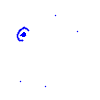
Particle: kaon